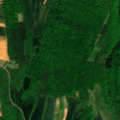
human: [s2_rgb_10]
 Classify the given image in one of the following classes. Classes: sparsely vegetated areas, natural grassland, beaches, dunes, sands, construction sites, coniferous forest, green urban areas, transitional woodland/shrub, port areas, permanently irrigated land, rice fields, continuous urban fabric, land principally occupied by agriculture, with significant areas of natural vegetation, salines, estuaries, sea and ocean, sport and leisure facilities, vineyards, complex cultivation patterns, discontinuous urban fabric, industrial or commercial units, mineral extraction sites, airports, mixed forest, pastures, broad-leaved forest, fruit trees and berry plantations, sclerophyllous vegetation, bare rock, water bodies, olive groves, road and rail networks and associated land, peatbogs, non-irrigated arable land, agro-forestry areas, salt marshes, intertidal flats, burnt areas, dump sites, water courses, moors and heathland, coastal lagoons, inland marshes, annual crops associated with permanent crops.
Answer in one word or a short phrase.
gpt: non-irrigated arable land, complex cultivation patterns, broad-leaved forest, mixed forest